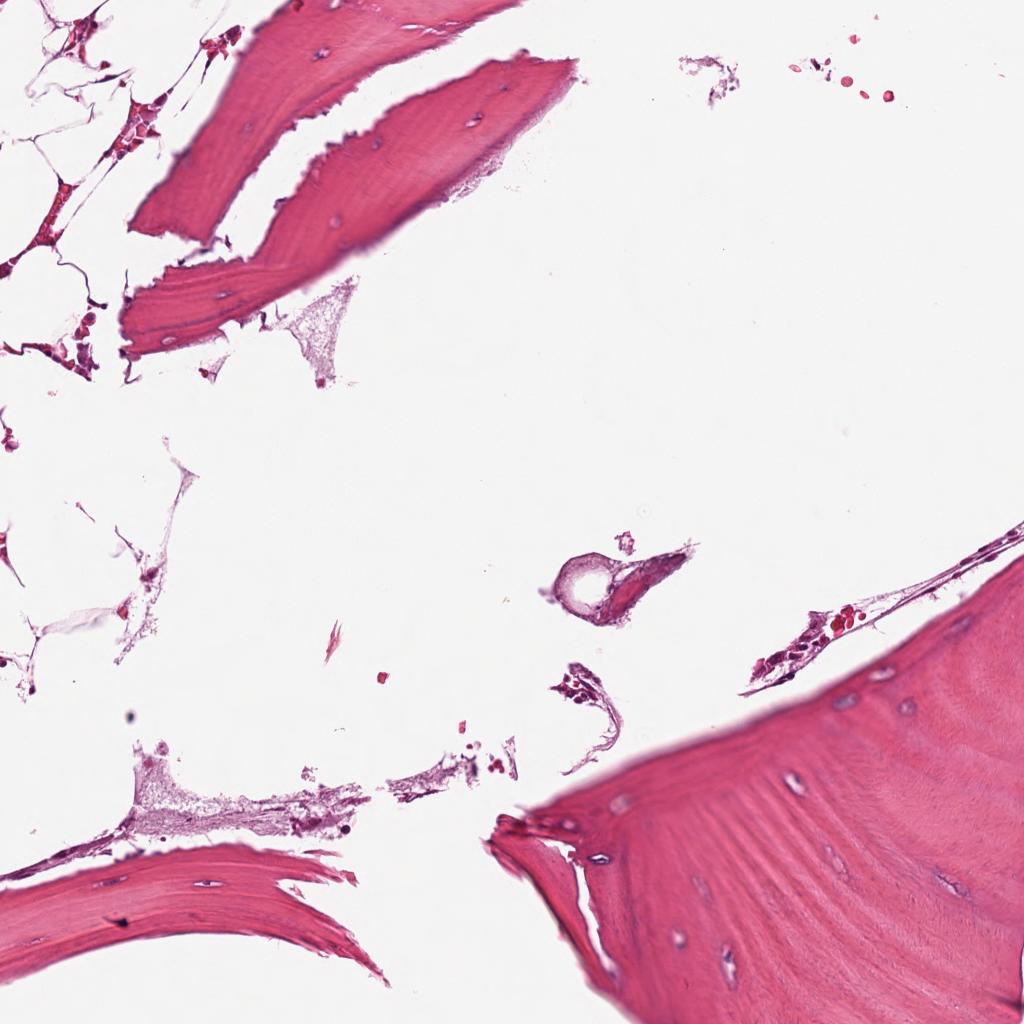
Label: Non-Tumor